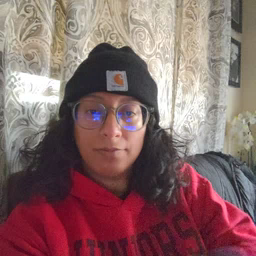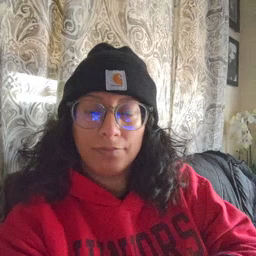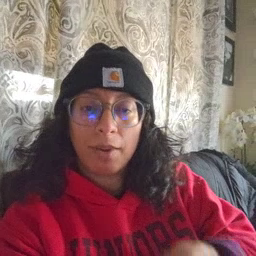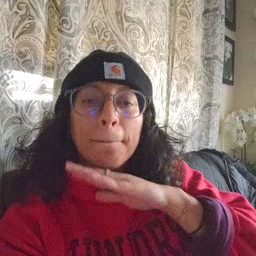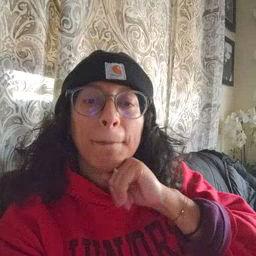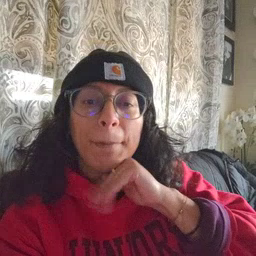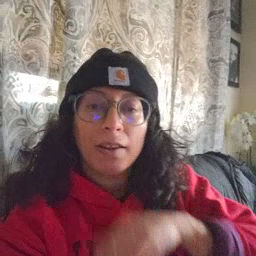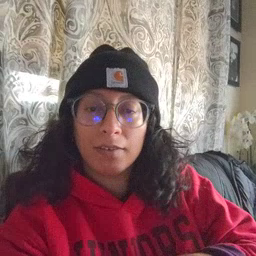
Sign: pig